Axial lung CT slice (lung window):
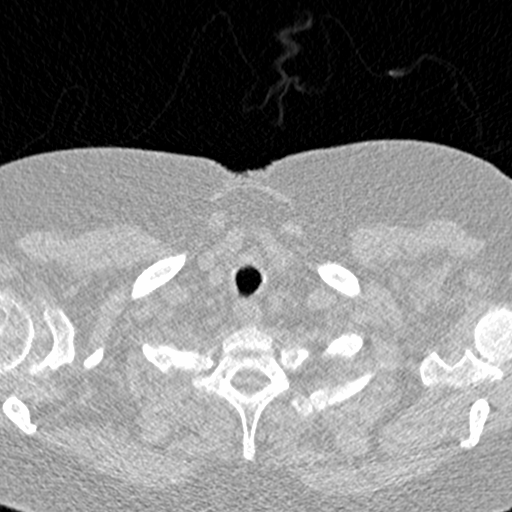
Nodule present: no